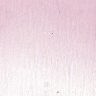
Metastatic tissue present: no